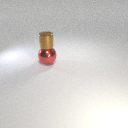
small brown metal cylinder above large red metal sphere